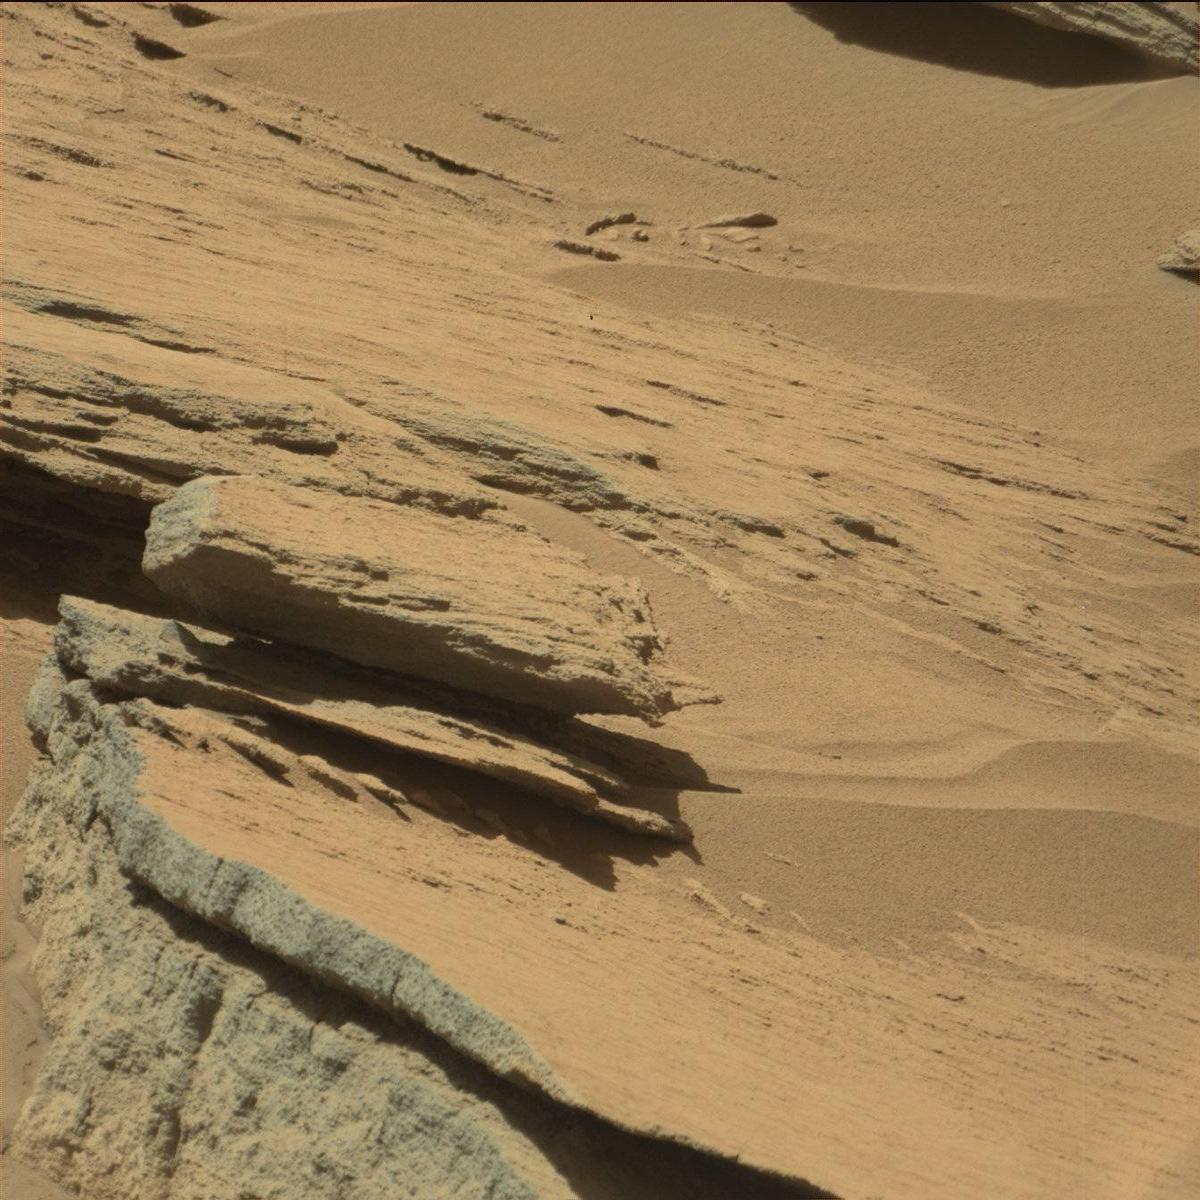
Terrain classes present: Bedrock, Sand / Soil